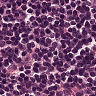
Metastatic tissue present: no